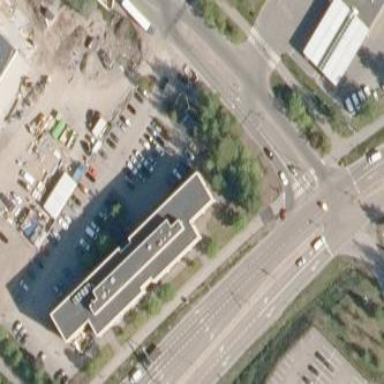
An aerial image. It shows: Retail area.